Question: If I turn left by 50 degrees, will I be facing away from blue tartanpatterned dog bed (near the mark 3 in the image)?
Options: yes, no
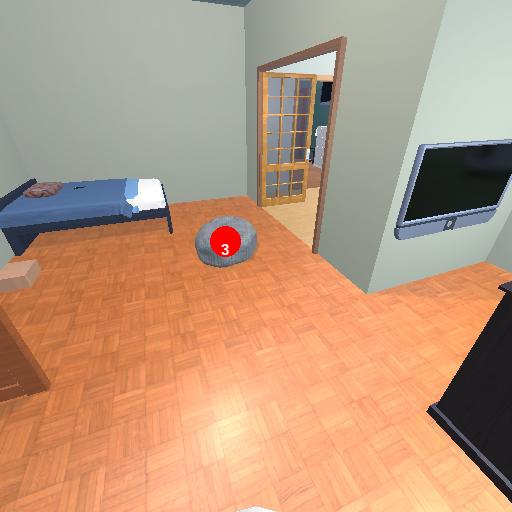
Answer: yes